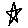
Label: star